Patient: sex F, age 59
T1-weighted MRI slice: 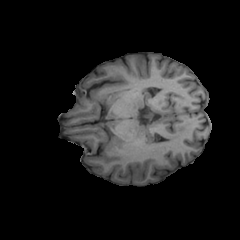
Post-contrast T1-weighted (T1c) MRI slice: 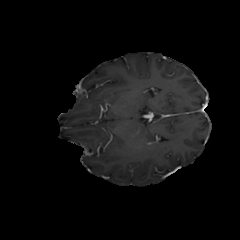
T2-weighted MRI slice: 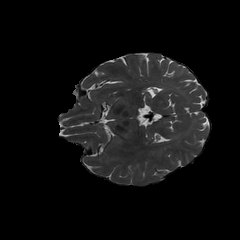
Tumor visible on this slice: no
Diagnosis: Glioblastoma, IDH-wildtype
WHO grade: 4